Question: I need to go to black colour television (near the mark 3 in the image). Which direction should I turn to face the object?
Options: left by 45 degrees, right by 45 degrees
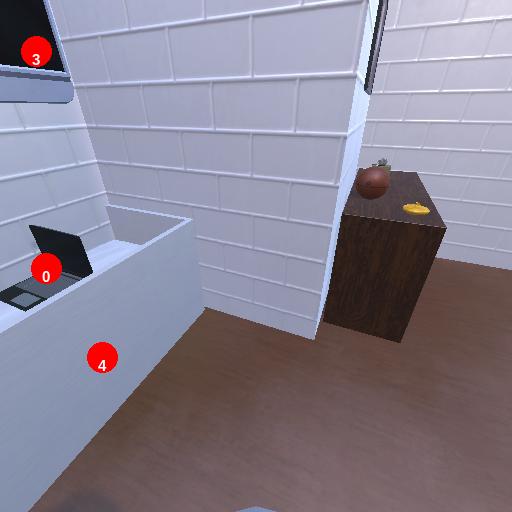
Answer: left by 45 degrees